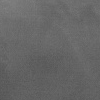
Atmospheric dust classification: dusty